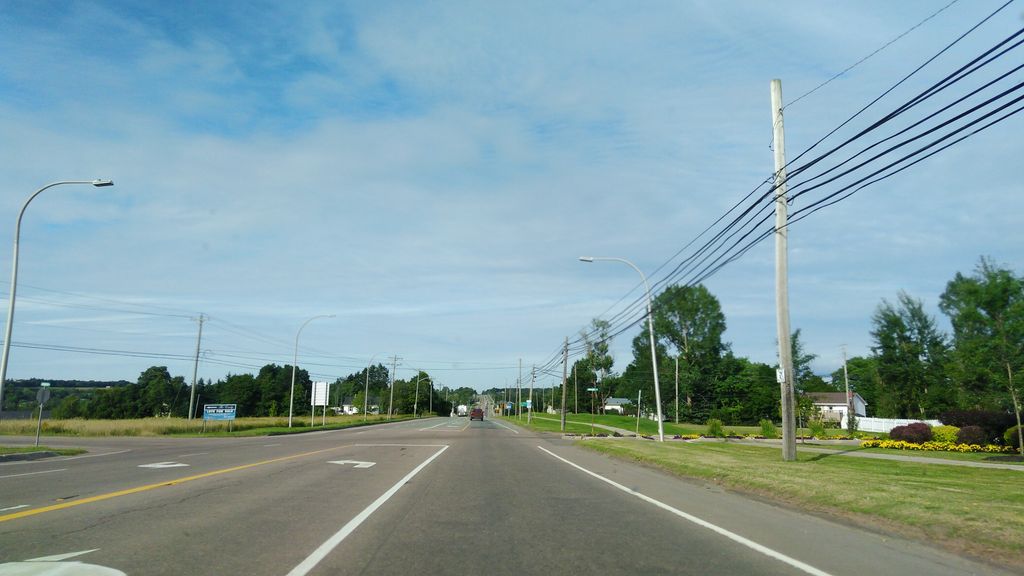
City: charlottetown